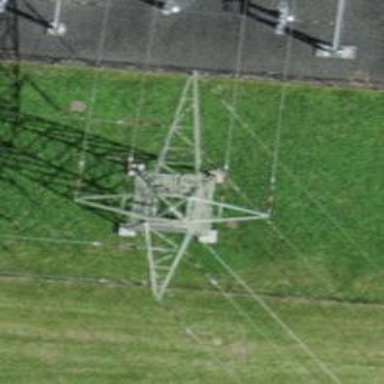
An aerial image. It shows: Power line is depicted.